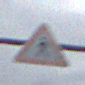
Verkehrszeichen: FussgaengerRechts
Umgebung: Outdoor, RoadRail
Tageszeit: MorningAfternoon
Wetter: PartlyCloudy
Licht: Natural
Jahreszeit: NotSpecified
Kontrast: LowContrast